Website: apple
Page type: address-validator
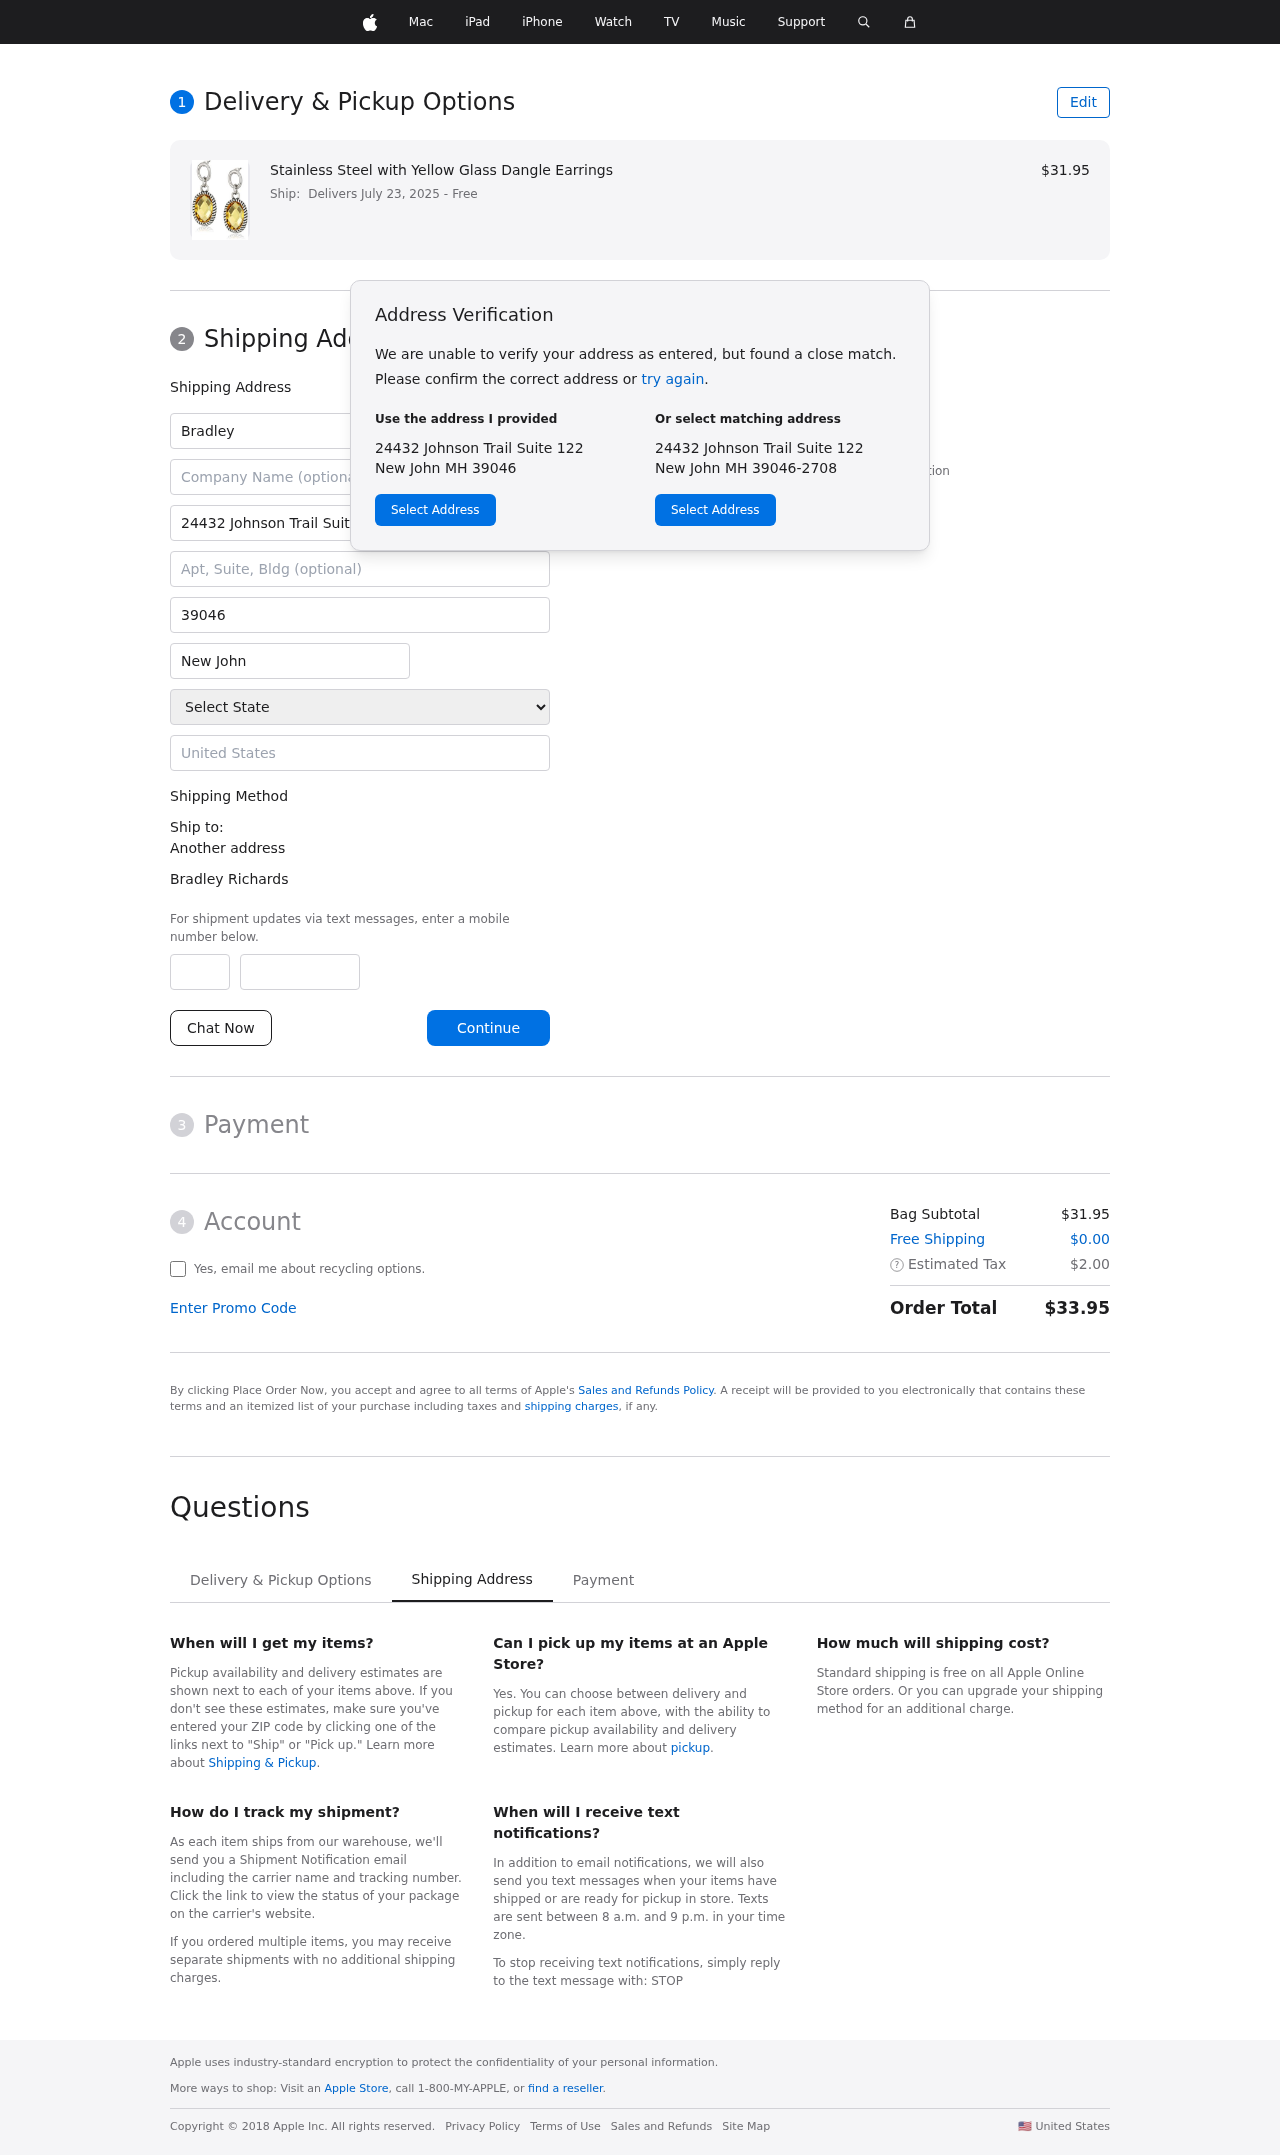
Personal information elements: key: PII_CITY
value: New John
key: PII_COUNTRY
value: United States
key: PII_FIRSTNAME
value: Bradley
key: PII_FULLNAME
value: Bradley Richards
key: PII_LASTNAME
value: Richards
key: PII_PHONE_AREA
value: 409
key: PII_PHONE_SUFFIX
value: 6811
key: PII_POSTCODE
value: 39046
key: PII_STATE
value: MH
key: PII_STREET
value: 24432 Johnson Trail Suite 122
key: PII_CITY_STATE_ZIP
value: New John MH 39046
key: PII_STATE_ABBR
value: MH
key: PII_POSTCODE_FULL
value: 39046
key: PII_POSTCODE_NUMERIC
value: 39046
Product elements: key: PRODUCT1_NAME
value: Stainless Steel with Yellow Glass Dangle Earrings
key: PRODUCT1_PRICE
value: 31.95
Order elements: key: ORDER_DELIVERY_DATE
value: Delivers July 23, 2025
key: ORDER_SUBTOTAL
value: $31.95
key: ORDER_SHIPPING_COST
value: $0.00
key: ORDER_TAX
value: $2.00
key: ORDER_TOTAL
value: $33.95